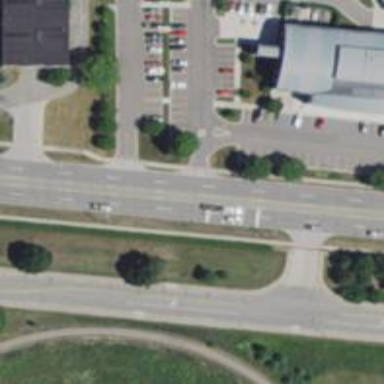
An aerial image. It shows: Unmarked road crossing.